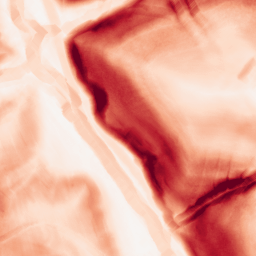
Category: morphological
Decomposition family: morphological_gradient
Decomposition parameters: size: 7
shape: diamond
Upsampling method: bicubic
Upsampling parameters: scale: 4
Upsampling scale: 4